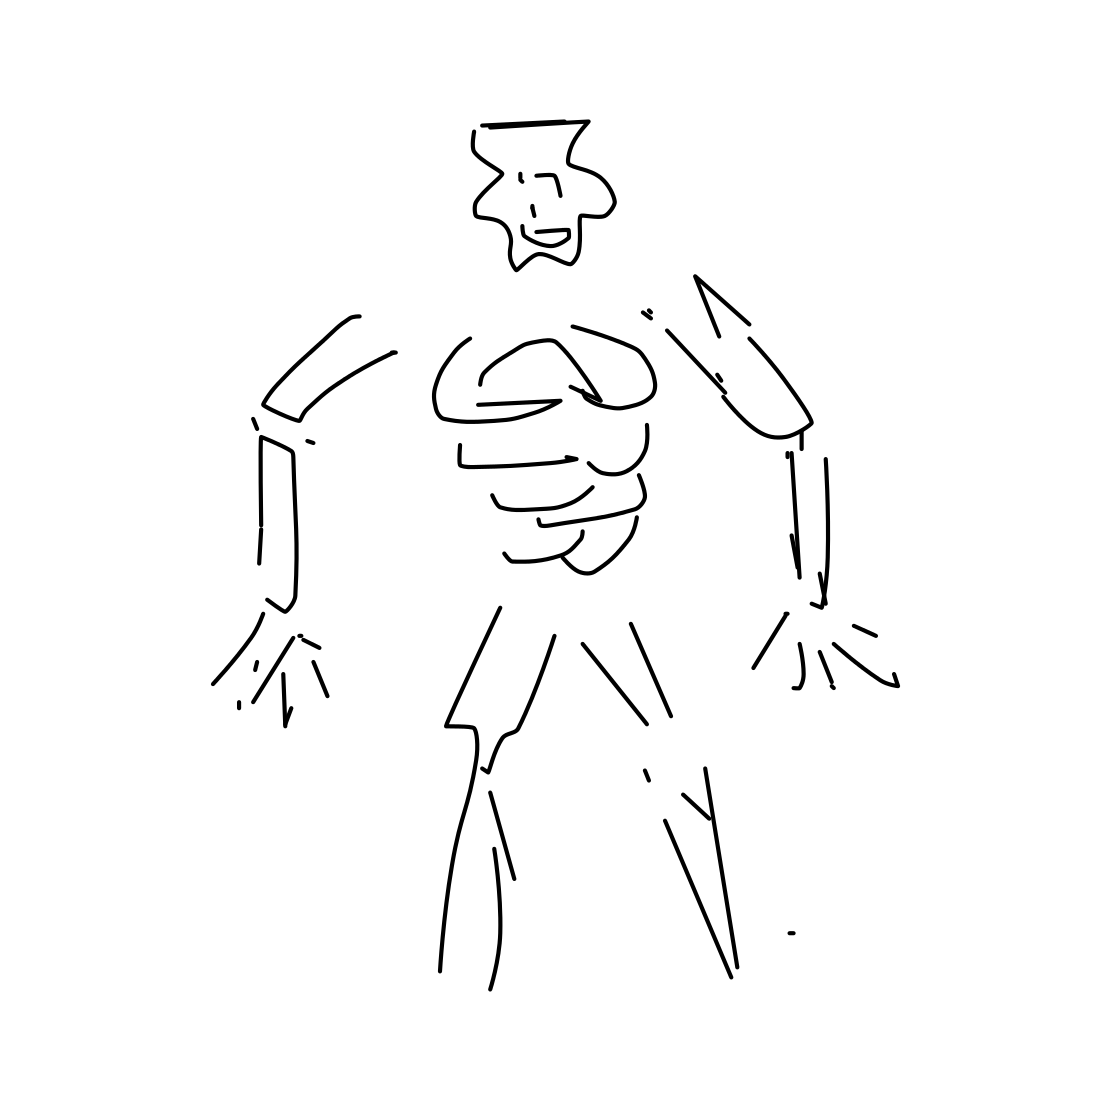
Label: human-skeleton